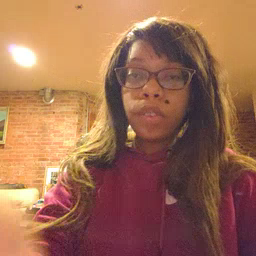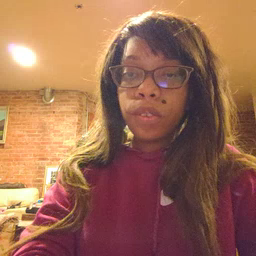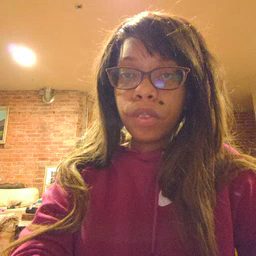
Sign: cereal